Question: I have a question.
I'm passing multiple string from json into another activity and show it there.
The question is, how can I add a comma between two string?
I want its show like this.

What I got now is, there's no comma between $$$ and Italian text.
And another question is, is it possible to use just one textview?
Because I use a single textview for each text.
Here's my java code
### Food.java
'''
String cuisine_name = ((TextView) view.findViewById(R.id.cuisine_name))
.getText().toString();
String price_category = ((TextView) view.findViewById(R.id.price_category))
.getText().toString();
Intent in = new Intent(getApplicationContext(),
FoodDetail.class);
in.putExtra("TAG_CUISINE_NAME", cuisine_name);
in.putExtra("TAG_PRICE_CATEGORY", price_category);
'''
### FoodDetail.java
'''
TextView cuisine_name = (TextView) findViewById(R.id.foodsCuisine);
TextView price_category = (TextView) findViewById(R.id.foodsPriceCategory);
Intent in = getIntent();
String cuisine = in.getStringExtra("TAG_CUISINE_NAME");
String priceCategory = in.getStringExtra("TAG_PRICE_CATEGORY");
cuisine_name.setText(cuisine);
price_category.setText(priceCategory);
'''
Thanks before :D
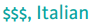
Answer: '''
TextView textview = (TextView) findViewById(R.id.textview);
Intent in = getIntent();
String cuisine = in.getStringExtra("TAG_CUISINE_NAME");
String priceCategory = in.getStringExtra("TAG_PRICE_CATEGORY");
textview.setText(cuisine+","+priceCategory);
'''